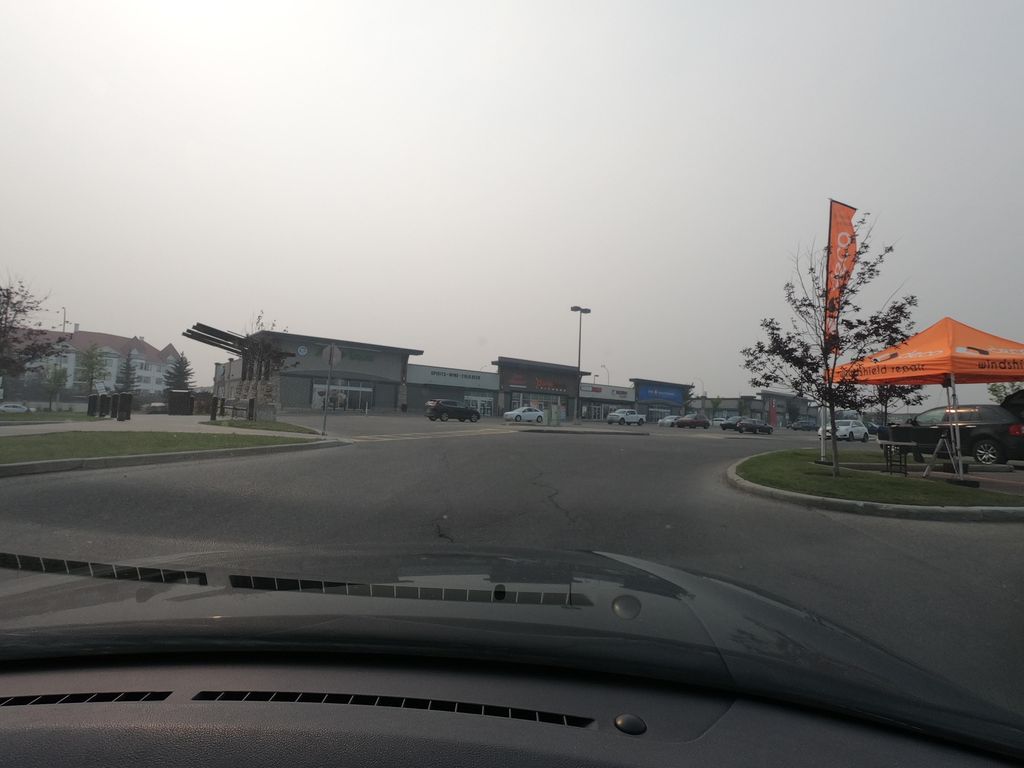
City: calgary